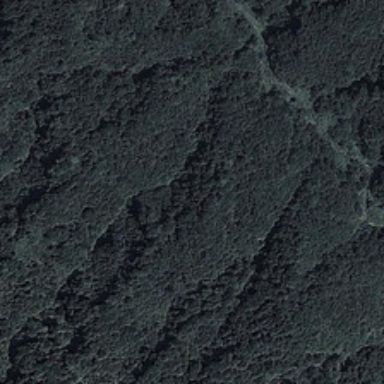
Many dark green trees form a piece of forest .